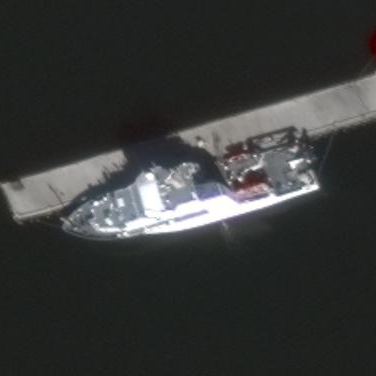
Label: civil